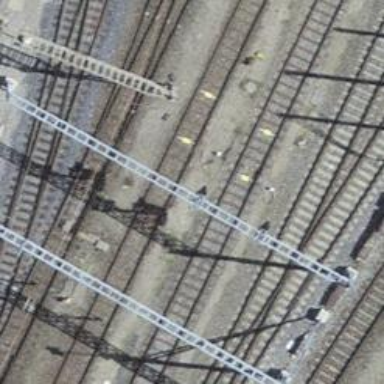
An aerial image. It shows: Railway signal.